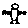
Label: bird